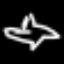
Label: airplane